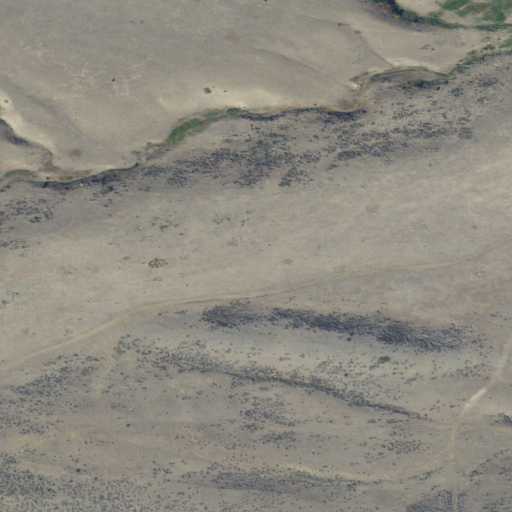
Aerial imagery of depression(s) in Montana named Shaw Basin containing grassland and shrub